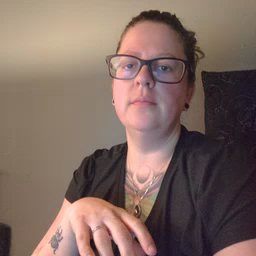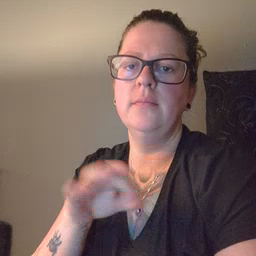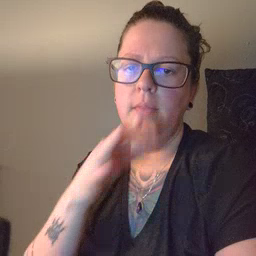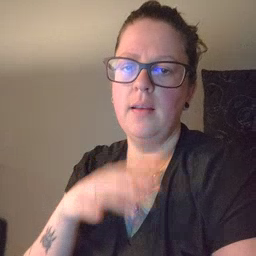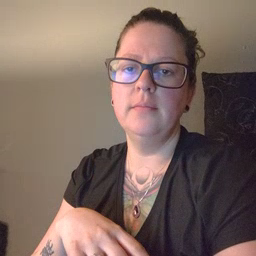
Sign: snack